Interaction volume radius: 10 \u00c5
Interaction volume height: 10 \u00c5
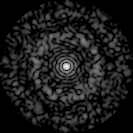
Disorder parameter: 0.8355